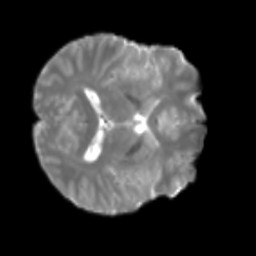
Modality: T2w
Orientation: axial
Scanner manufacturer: siemens
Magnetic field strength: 3 T
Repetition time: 4 s
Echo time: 0.0594 s